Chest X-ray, PA view. Patient: 10 years old, sex F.
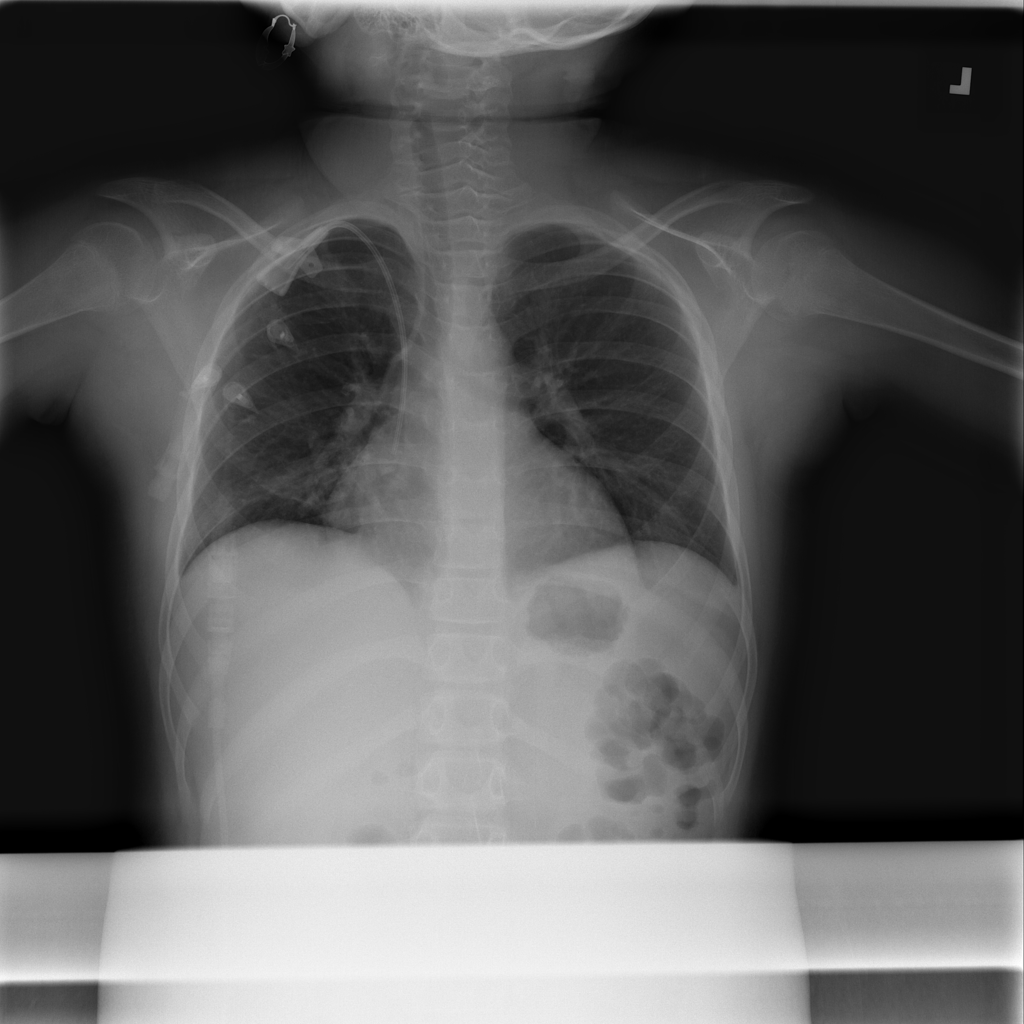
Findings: No Finding